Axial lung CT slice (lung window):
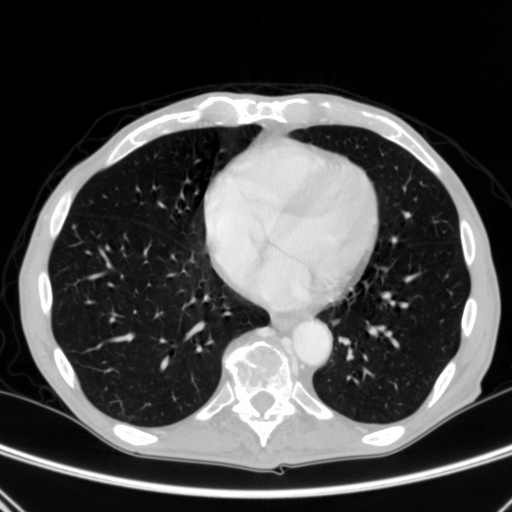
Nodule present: yes
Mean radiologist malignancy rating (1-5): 2